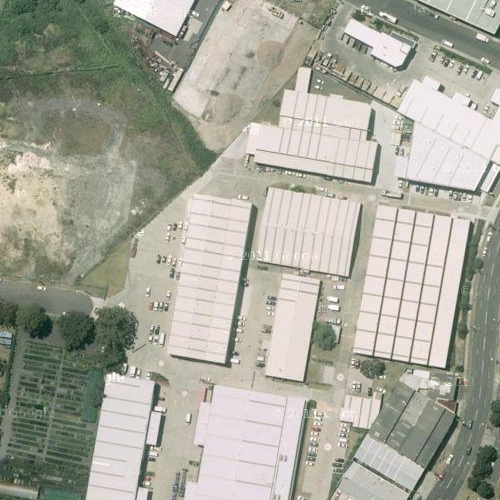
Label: sydney